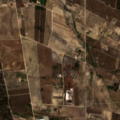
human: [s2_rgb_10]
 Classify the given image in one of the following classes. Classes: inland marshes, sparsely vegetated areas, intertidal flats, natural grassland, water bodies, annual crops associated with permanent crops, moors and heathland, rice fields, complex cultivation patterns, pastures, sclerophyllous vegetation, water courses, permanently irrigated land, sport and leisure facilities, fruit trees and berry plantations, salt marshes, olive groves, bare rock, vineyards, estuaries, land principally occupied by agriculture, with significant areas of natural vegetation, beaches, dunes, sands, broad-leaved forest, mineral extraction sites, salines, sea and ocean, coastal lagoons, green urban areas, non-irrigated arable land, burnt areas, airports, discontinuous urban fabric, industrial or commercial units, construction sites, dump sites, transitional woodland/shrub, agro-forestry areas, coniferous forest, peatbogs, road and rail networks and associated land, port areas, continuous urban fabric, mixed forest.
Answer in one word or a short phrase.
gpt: discontinuous urban fabric, sport and leisure facilities, permanently irrigated land, vineyards, complex cultivation patterns, land principally occupied by agriculture, with significant areas of natural vegetation, broad-leaved forest